Question: I am trying to Convert List to Dataset(Set of DataTables). But When I try this I got only 1 table. but according to my model It has to be 5 Tables. can anyone please advise me on this.
My Matrix Model
'''
public class MatrixModel
{
public class RootObject
{
public string responseId { get; set; }
public string searchId { get; set; }
public int totalFound { get; set; }
public List<availableHotels> availableHotels { get; set; }
}
public class availableHotels
{
public string processId { get; set; }
public string hotelCode { get; set; }
public string availabilityStatus { get; set; }
public double totalPrice { get; set; }
public double totalTax { get; set; }
public double totalSalePrice { get; set; }
public string currency { get; set; }
public string boardType { get; set; }
public List<rooms> rooms { get; set; }
}
public class rooms
{
public string roomCategory { get; set; }
public List<paxes> paxes { get; set; }
public double totalRoomRate { get; set; }
public List<ratesPerNight> ratesPerNight { get; set; }
}
public class paxes
{
public string paxType { get; set; }
public int age { get; set; }
}
public class ratesPerNight
{
public string date { get; set; }
public double amount { get; set; }
}
}
'''
## Convert Json Response to List
'''
List<MatrixModel.RootObject> ddd = JsonConvert.DeserializeObject<List<MatrixModel.RootObject>>("["+tstobj+"]");
'''
Convert List to Dataset
---
'''
DataSet dvv=ddd.ToDataSet<MatrixModel.RootObject>();
public static class ListConverter
{
/// <summary>
/// Convert our IList to a DataTable
/// </summary>
/// <typeparam name="T"></typeparam>
/// <param name="list"></param>
/// <returns>DataTable</returns>
public static DataTable ToDataTable<T>(this IEnumerable<T> list)
{
Type elementType = typeof(T);
using (DataTable t = new DataTable())
{
PropertyInfo[] _props = elementType.GetProperties();
foreach (PropertyInfo propInfo in _props)
{
Type _pi = propInfo.PropertyType;
Type ColType = Nullable.GetUnderlyingType(_pi) ?? _pi;
t.Columns.Add(propInfo.Name, ColType);
}
foreach (T item in list)
{
DataRow row = t.NewRow();
foreach (PropertyInfo propInfo in _props)
{
row[propInfo.Name] = propInfo.GetValue(item, null) ?? DBNull.Value;
}
t.Rows.Add(row);
}
return t;
}
}
/// <summary>
/// Convert our IList to a DataSet
/// </summary>
/// <typeparam name="T"></typeparam>
/// <param name="list"></param>
/// <returns>DataSet</returns>
public static DataSet ToDataSet<T>(this IEnumerable<T> list)
{
using (DataSet ds = new DataSet())
{
ds.Tables.Add(list.ToDataTable());
return ds;
}
}
}
'''
---
I got only One DataTable .

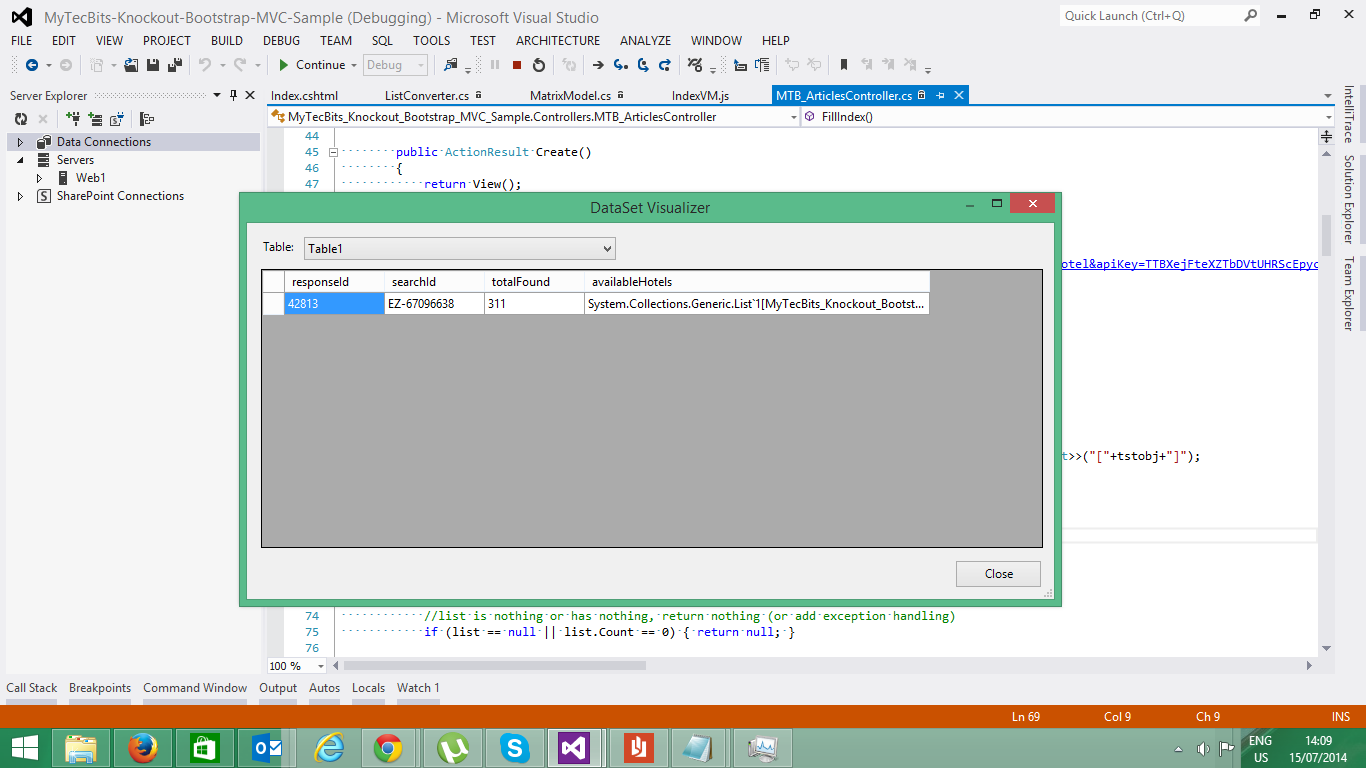
Answer: The main problem is that you want to convert hierarchical data to relational and that can not be done this easily. For example in your current hierarchical model you store a 'List' of 'availableHotels' for each 'RootObject', but in a relational DB (like a 'DataSet') you should store all the 'availableHotels' objects in a separate table then add a 'RootObjectId' column to this table and for each row set it to the id of the 'RootObject' object that is the parent of the 'availableHotels' stored in this row. And so on for the rest of your data.
This will need a totally different approach than the one you used in your code.
And of course you shouldn't put 'using' on the newly created objects if you want to 'return' and use them outside your method because it will dispose them.